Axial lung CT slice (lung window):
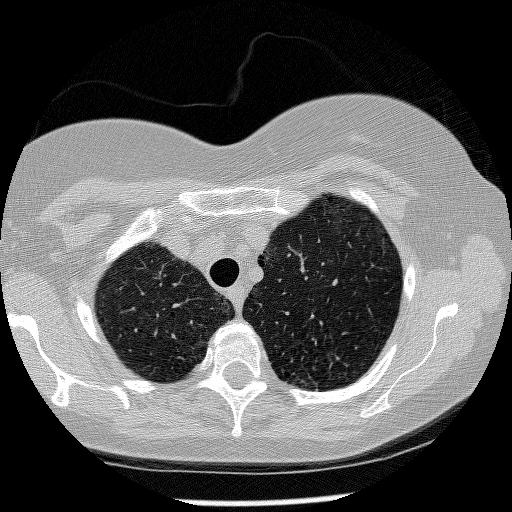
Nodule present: no